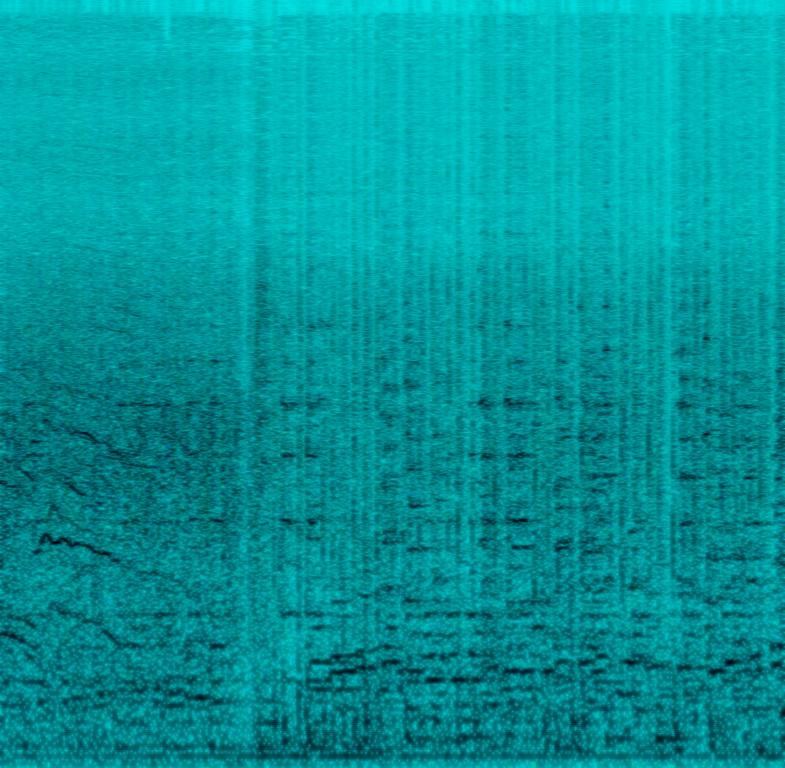
This is a jazz music piece used as an accompaniment for a tap dancing contest. It is an old recording. There is a brass section and a piano that are playing the melody while the upright bass is playing a simple bass line. The rhythmic background consists of acoustic drums and the tapping of the shoes to the ground. There is a lively atmosphere. This piece is used in the background of comedic social media content or advertisement jingles.